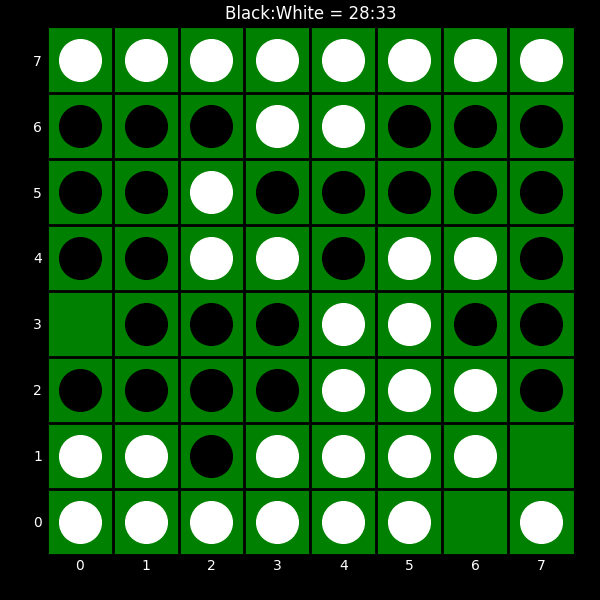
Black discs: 28
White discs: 33